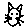
Label: cat